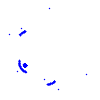
Particle: electron